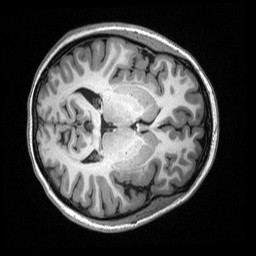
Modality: T1w
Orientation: axial
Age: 19
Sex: female